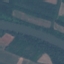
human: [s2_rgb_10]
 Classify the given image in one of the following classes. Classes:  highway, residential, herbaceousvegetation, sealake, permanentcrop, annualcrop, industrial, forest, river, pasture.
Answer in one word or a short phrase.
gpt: River